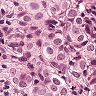
Metastatic tissue present: yes